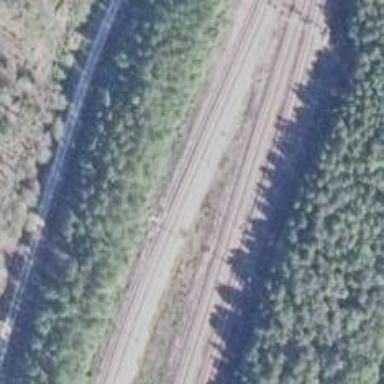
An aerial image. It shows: Siding railway line with electrified contact line for the trains.